Question: I would like my users of my website to authenticate via Twitter's OAuth system.
Do i need to create TWO applications on the dev.twitter.com site? One for development and one for production?
Why I'm asking is because of the 'website' and 'callback url' text boxes :-

For development, i need to callback to my localhost .. while on live, it should be the live url. Secondly, the website domains are different. On my localhost machine, the website is 'localhost.www.pewpew.com' while the live one will be 'www.pewpew.com'
So do I need two applications?
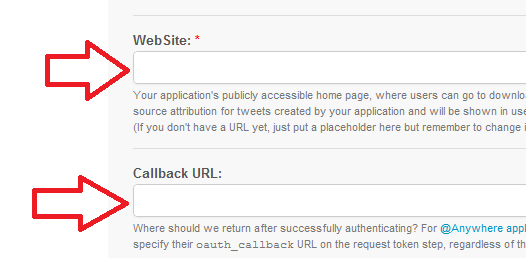
Answer: No, you don't need to create two applications. You can set your production callback URL in the that field of the application. Then use 'oauth_callback' ( <URL> property of the OAuth actual request to set callback dynamically.
How to set it dependns on the library you use to sign requests, receive token/secret, etc. But Twitter definitely supports it.
Check also these: <URL>